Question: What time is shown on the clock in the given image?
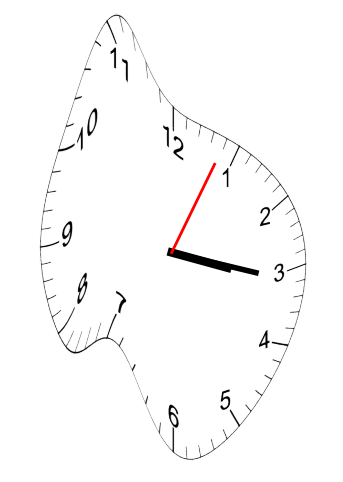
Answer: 03:16:04